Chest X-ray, PA view. Patient: 28 years old, sex M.
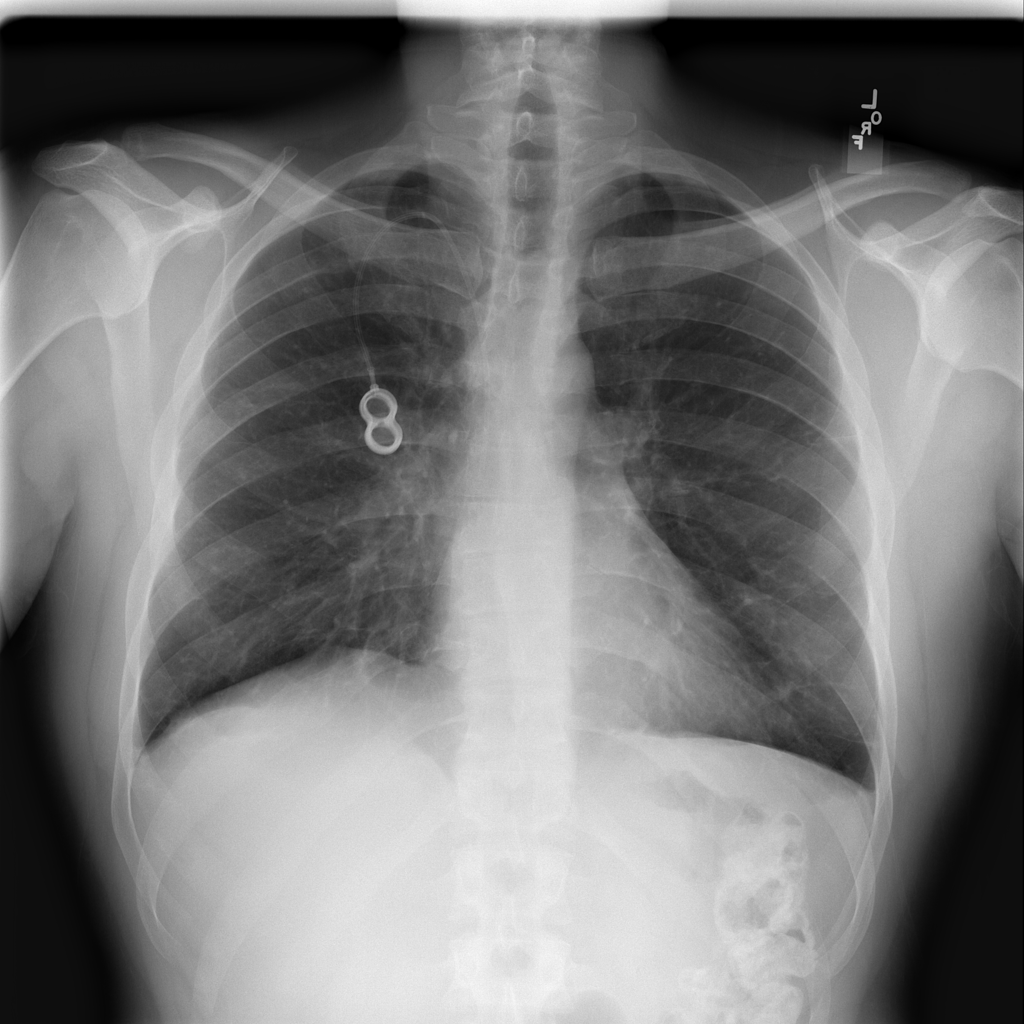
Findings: Effusion, Pleural_Thickening